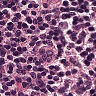
Metastatic tissue present: no